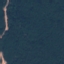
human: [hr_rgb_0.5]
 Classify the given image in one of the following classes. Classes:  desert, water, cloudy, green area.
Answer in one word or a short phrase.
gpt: green area